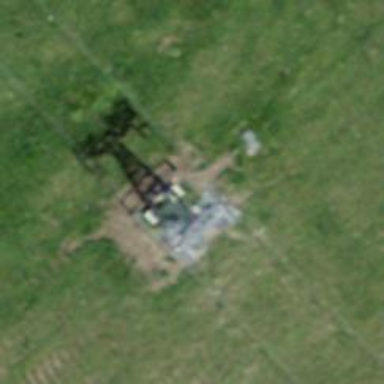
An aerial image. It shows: Pylon for aerialway.